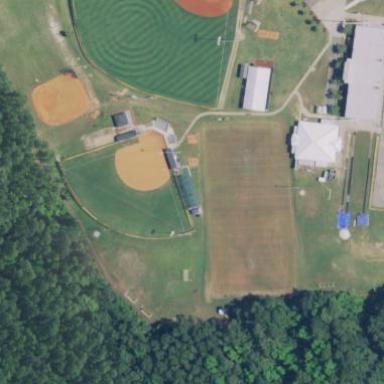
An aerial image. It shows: Baseball pitch for leisure land activities.